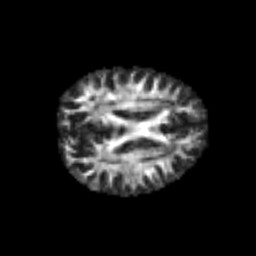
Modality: FA
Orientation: axial
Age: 25
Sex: male
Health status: healthy